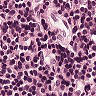
Metastatic tissue present: no